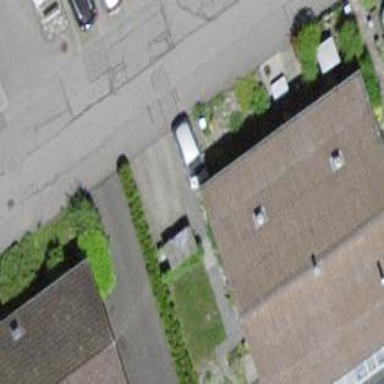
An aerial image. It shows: Terrace building with gabled roof.